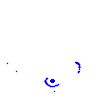
Particle: kaon